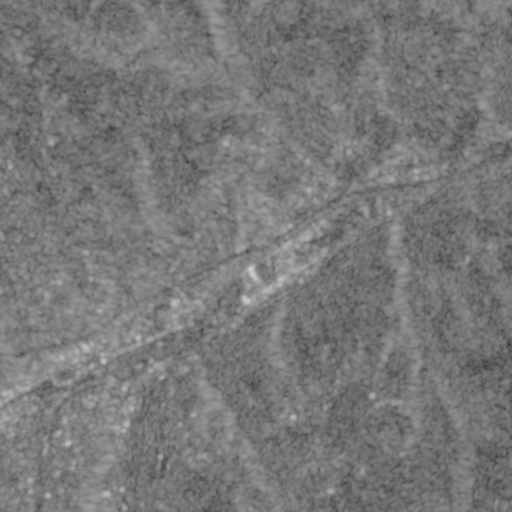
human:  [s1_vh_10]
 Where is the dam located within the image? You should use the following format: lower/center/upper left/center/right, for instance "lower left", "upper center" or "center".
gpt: The dam is located in the lower right of the image.
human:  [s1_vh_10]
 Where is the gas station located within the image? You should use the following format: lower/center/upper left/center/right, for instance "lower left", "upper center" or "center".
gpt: The gas station is located in the center left of the image.
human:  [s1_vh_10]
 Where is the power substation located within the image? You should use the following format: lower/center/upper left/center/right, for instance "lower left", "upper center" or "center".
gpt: The power substation is located in the center right of the image.
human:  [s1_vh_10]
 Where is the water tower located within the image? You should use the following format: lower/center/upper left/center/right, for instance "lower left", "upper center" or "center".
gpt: The water tower is located in the lower left of the image.
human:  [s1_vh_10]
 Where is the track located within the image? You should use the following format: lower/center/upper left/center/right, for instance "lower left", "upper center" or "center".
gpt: There is no track in the image.

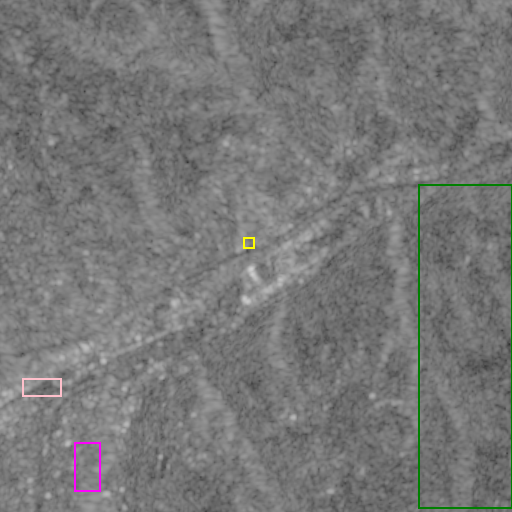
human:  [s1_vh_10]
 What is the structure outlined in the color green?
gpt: The structure outlined in green is a crop field.
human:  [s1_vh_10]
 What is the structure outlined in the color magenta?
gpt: The structure outlined in magenta is a park.
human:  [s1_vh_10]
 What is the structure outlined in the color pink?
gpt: The structure outlined in pink is a parking lot.
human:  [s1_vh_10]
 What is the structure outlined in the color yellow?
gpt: The structure outlined in yellow is a power substation.
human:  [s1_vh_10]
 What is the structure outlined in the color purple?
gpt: There is no purple outline.